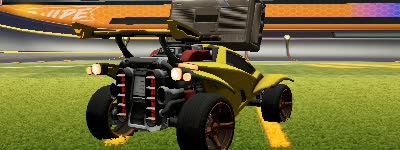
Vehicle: octane